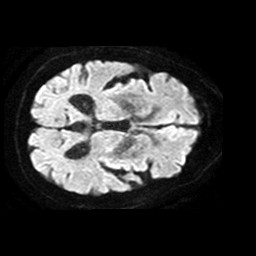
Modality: TRACE
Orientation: axial
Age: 82
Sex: female
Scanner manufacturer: philips
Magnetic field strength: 1.5 T
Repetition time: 3.648 s
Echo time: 0.09255 s